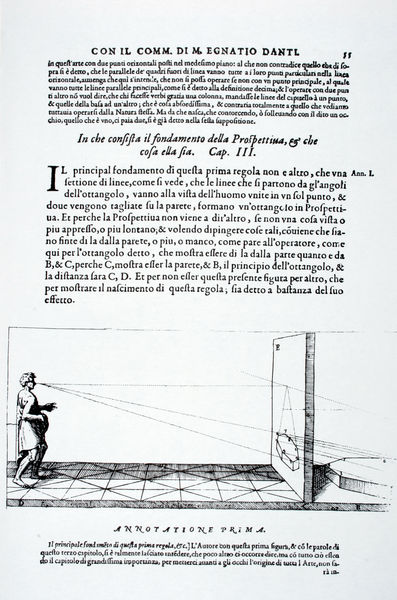
Titel: Le due Regole della Prospettiva practica, Seite 55
Künstler: Jiacomo Barozzi da Vignola
Standort: London
Institution: British Library
Schlagwörter: hand, mann, schatten, dreieck, finger, grau, licht, profil, skizze, weiss, zeichnung, blick, masse, wand, architektur, augen, mensch, rahmen, sehen, sockel, bild, hände, schauen, boden, auge, figur, gewand, stehend, blatt, person, renaissance, kreis, schrift, papier, ansicht, italien, perspektive, mauer, grafik, graphik, linien, white, black, robe, wall, woman, gerade, floor, perspective, podest, betrachtung, zeigen, fluchtlinien, punkte, buch, durchblick, höhe, strahlen, linie, zentralperspektive, form, druck, radierung, stich, seite, fliesen, illustration, text, buchstaben, demonstration, punkt, beschriftung, initiale, darstellung, buchdruck, buchseite, ecken, quadrate, geometrisch, blickrichtung, sicht, sad, zahl, verkürzung, man, dante, konstruktion, see, richtung, distance, eyes, feet, light, view, dürer, absatz, schriftstück, drawing, pyramide, emblem, forschung, tunika, dreiecke, shadow, line, geometrie, quadrat, writing, geraden, abbildung, raster, beschreibung, door, sechseck, erklärung, kapitel, happy, wissenschaft, proportionen, arms, winkel, latein, leonardo da vinci, perspektivisch, lateinisch, mathematik, maß, proportion, projektion, anleitung, durchsicht, italian, anmerkung, art, italienisch, erläuterung, squares, albrecht dürer, angles, eye, lines, shapes, book, buchmalerei, textblock, entfernung, verhältnis, lehrbuch, script, brunneleschi, blickwinkel, fluchtpunkte, sehstrahl, folio, page, physik, vinci, schaubild, wissen, optik, blickpunkt, seitenzahl, latin, fluchtlinie, geometry, vieleck, angle, zeichungn, strahlensatz, shape, vision, words, dantl, egnatio, blicklinien, con, drück, egnatio dante, emlematik, erláuterung, lehrwerk, lpch, sehgewohnheit, manuscript, triangle, triangles, gefik, seeing, science, optiuk, vinvi, diamonds, sentences, il, ray, sight, characters, status, iii, erleuterung, obscura, phrases, degree, comm, prima, annotatione, annotation, sichtlinien